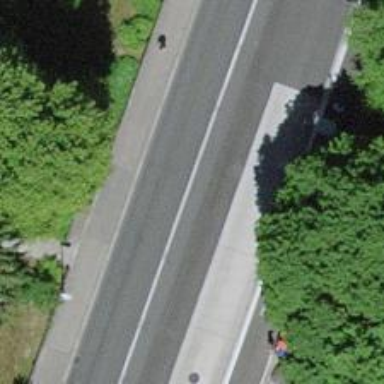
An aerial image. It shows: Bus stop with shelter for public transportation.